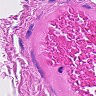
Metastatic tissue present: no